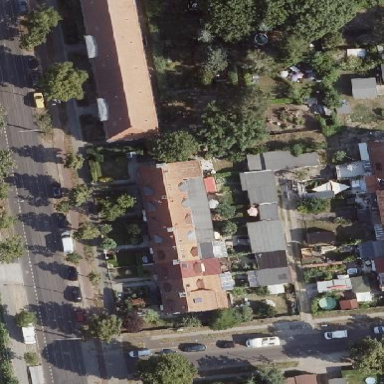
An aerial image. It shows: Terrace building with gabled roof.